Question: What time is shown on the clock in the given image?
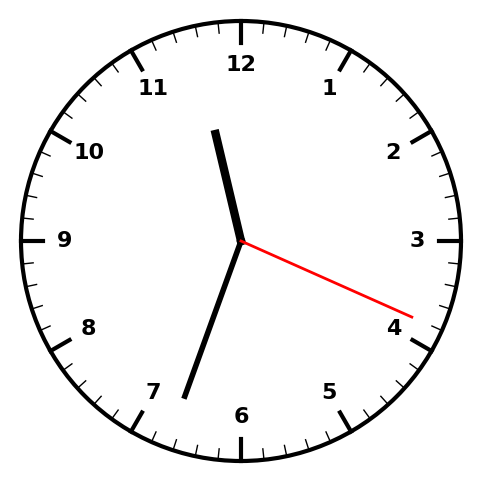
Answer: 11:33:19